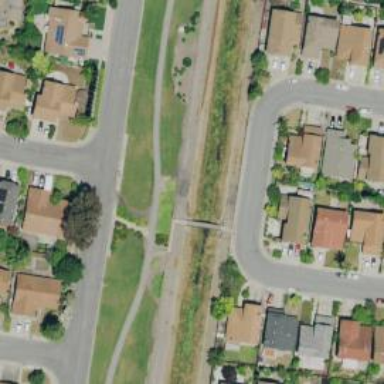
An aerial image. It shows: Footway bridge.